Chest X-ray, AP view. Patient: 17 years old, sex M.
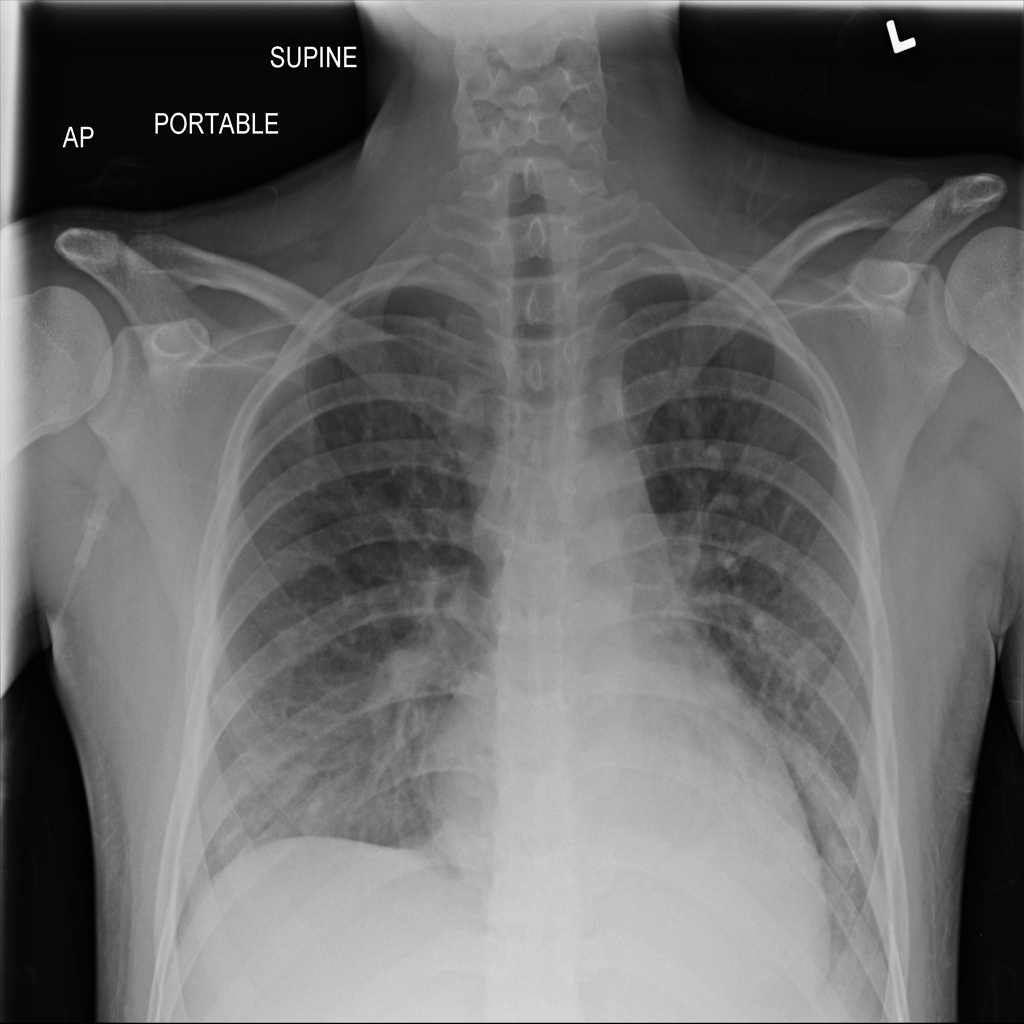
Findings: Atelectasis, Effusion